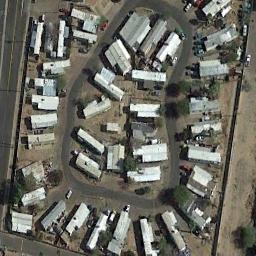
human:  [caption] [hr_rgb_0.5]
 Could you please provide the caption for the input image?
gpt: Here is a road with mobile homes on both sides .

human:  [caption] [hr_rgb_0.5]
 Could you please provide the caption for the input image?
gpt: There are many buildings of different shapes and sizes in the mobile home parks .

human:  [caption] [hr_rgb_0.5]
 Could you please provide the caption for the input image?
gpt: The mobile home park has some white mobile homes and a road goes through the mobile home park .

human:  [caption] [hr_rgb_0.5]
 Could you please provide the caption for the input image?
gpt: The mobile home park is on the bare land next to the road .

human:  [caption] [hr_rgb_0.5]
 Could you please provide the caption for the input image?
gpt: There are some buildings and yellow lawns in the mobile home park .